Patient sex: F
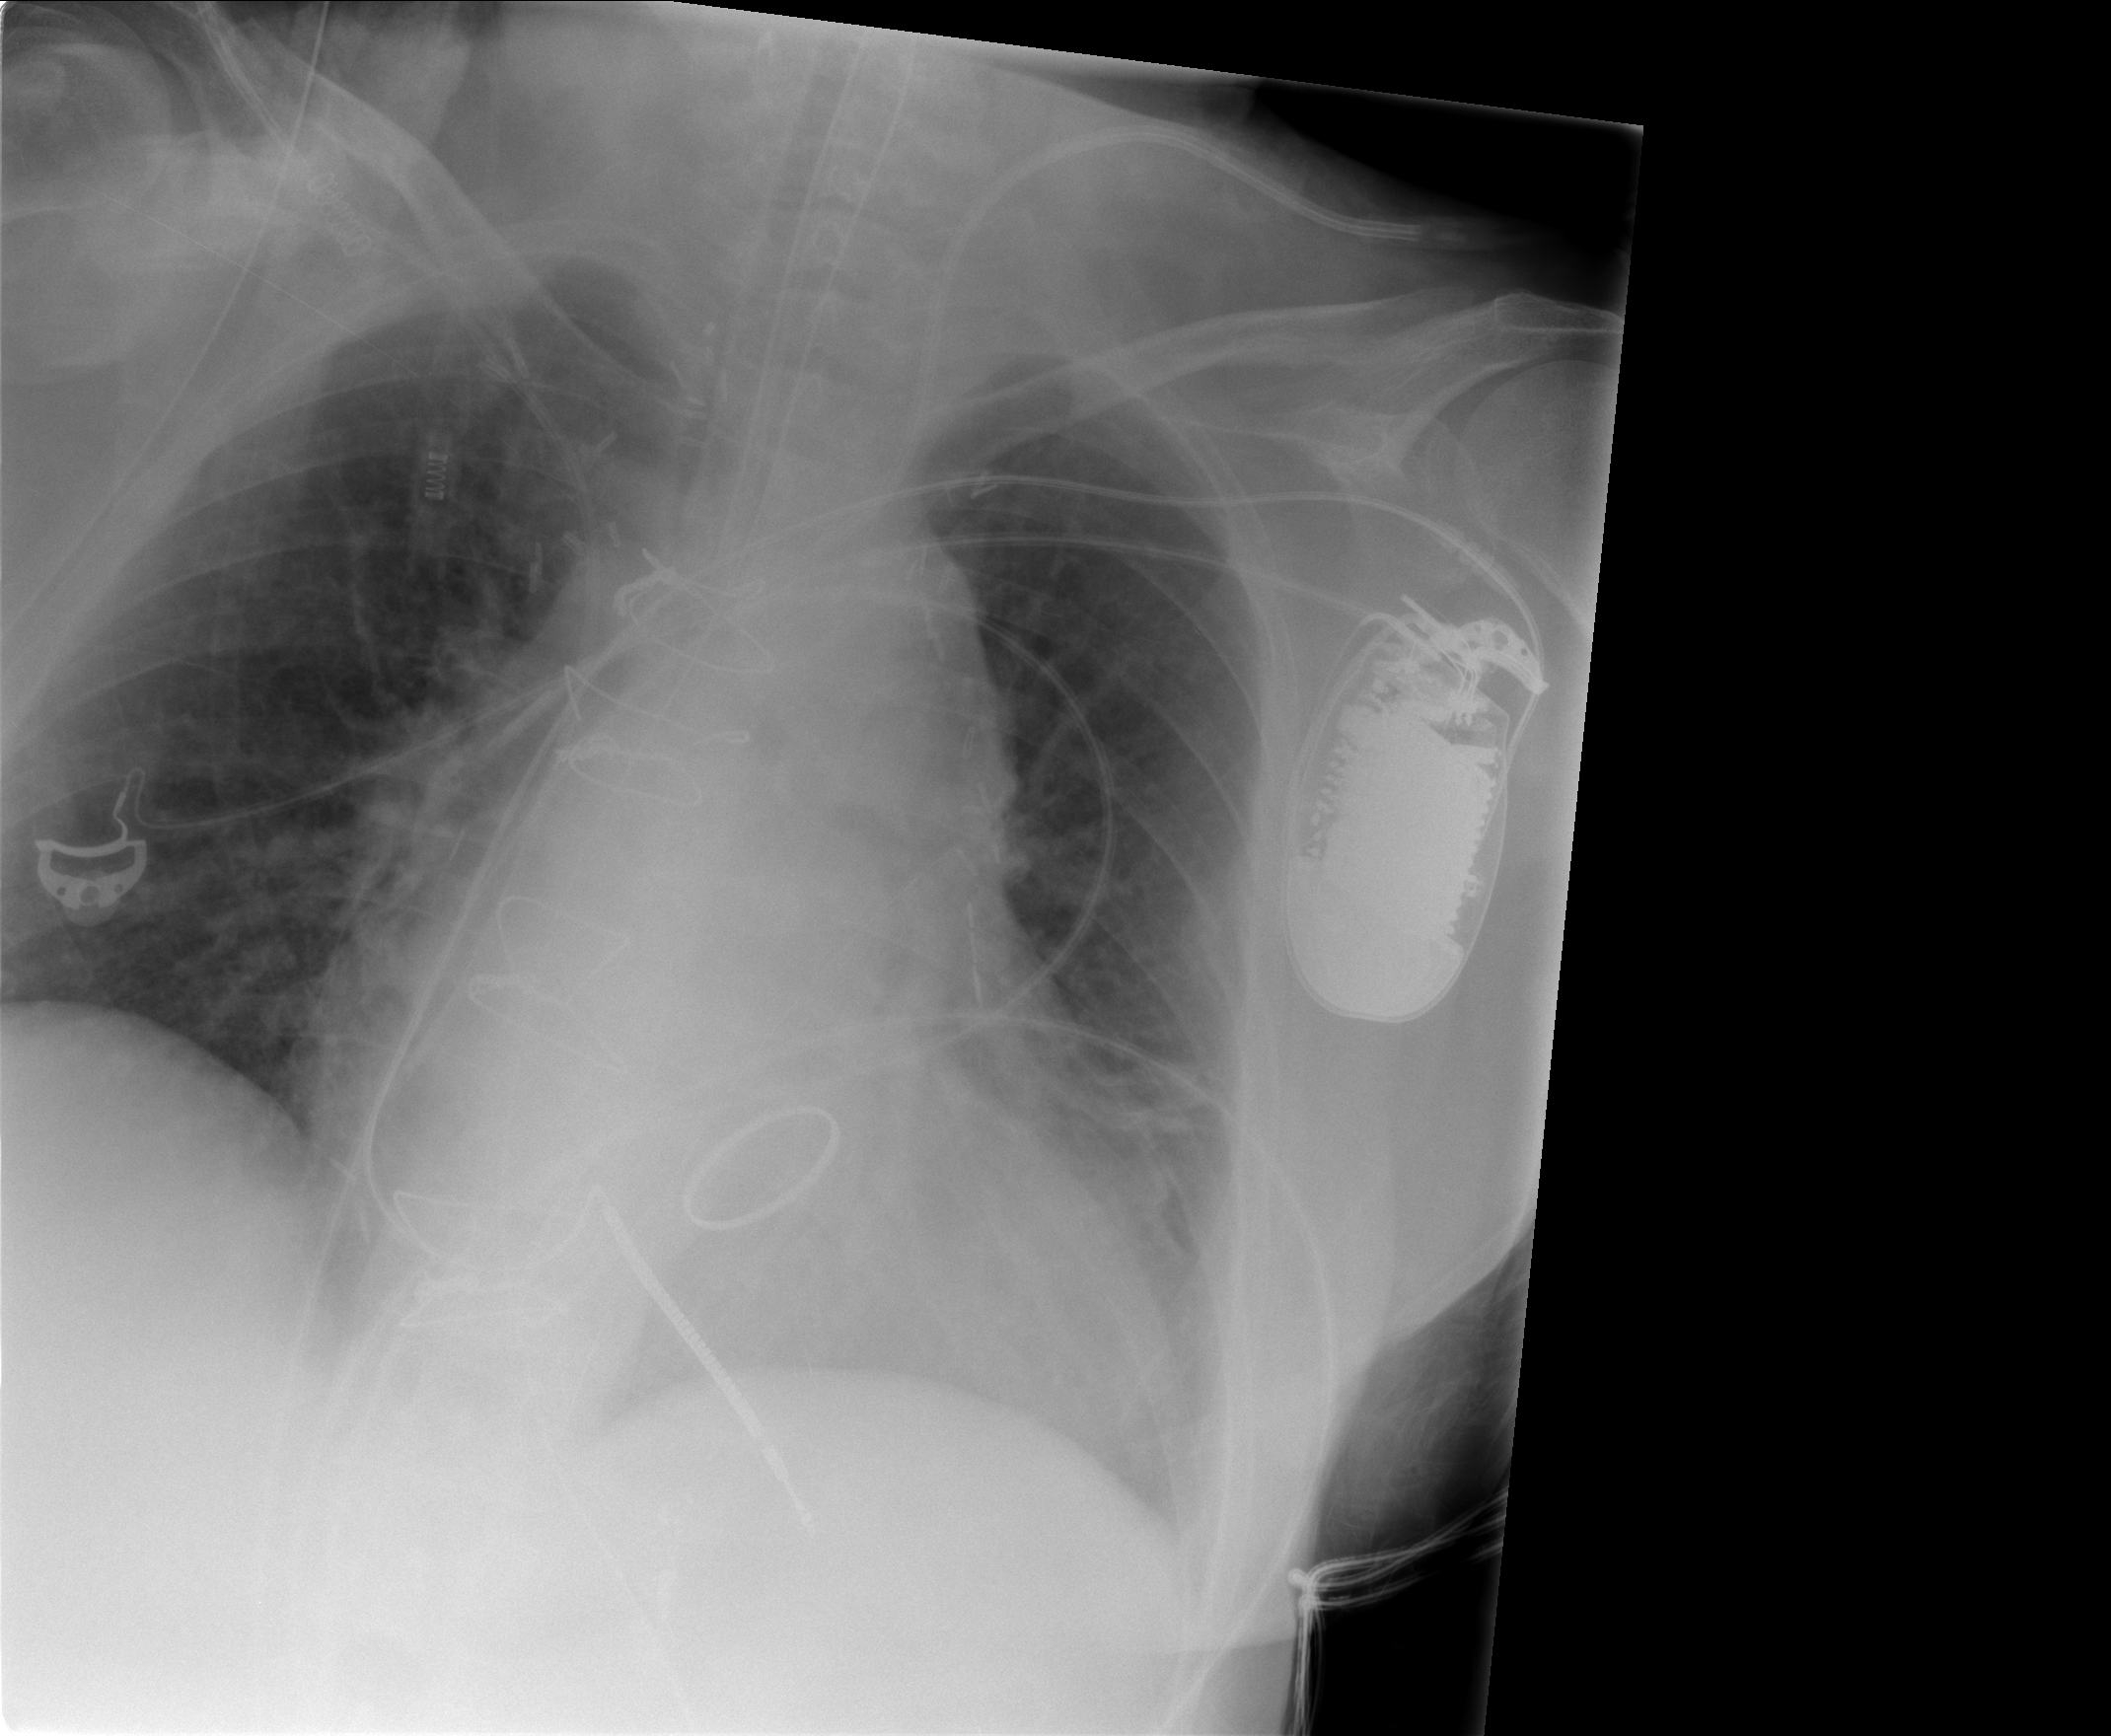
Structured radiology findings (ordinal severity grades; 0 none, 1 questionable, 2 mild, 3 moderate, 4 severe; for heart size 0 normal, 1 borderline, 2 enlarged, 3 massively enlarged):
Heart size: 2
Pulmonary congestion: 2
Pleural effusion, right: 0
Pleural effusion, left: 0
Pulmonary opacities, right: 0
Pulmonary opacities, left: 0
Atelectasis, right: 0
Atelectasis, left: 2